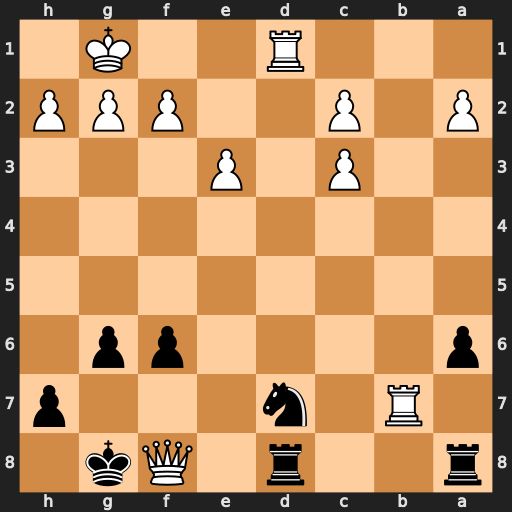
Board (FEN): r2r1Qk1/1R1n3p/p4pp1/8/8/2P1P3/P1P2PPP/3R2K1
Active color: b
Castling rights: -
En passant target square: -
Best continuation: Nxf8 Rxd8 Rxd8